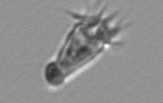
Label: Paratontonia_gracillima